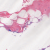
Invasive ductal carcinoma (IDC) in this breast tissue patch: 0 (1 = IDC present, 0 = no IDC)